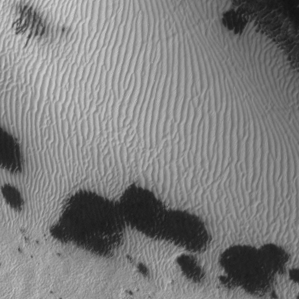
Label: frost